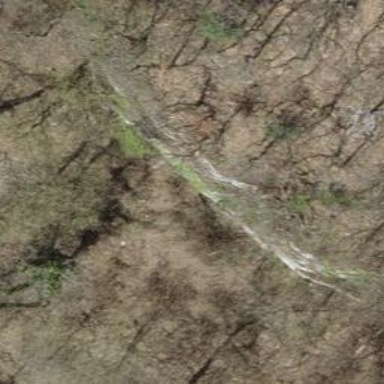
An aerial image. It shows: Natural cliff.